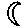
Label: moon